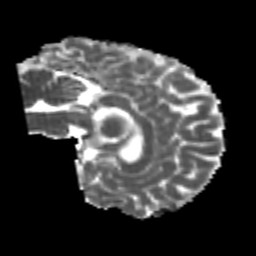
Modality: MD
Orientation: sagittal
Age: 24
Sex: male
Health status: healthy
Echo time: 0.074 s